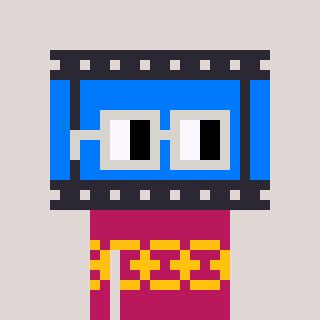
a pixel art character with square light gray glasses, a film strip-shaped head and a darkpink-colored body on a warm background